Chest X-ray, AP view. Patient: 21 years old, sex M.
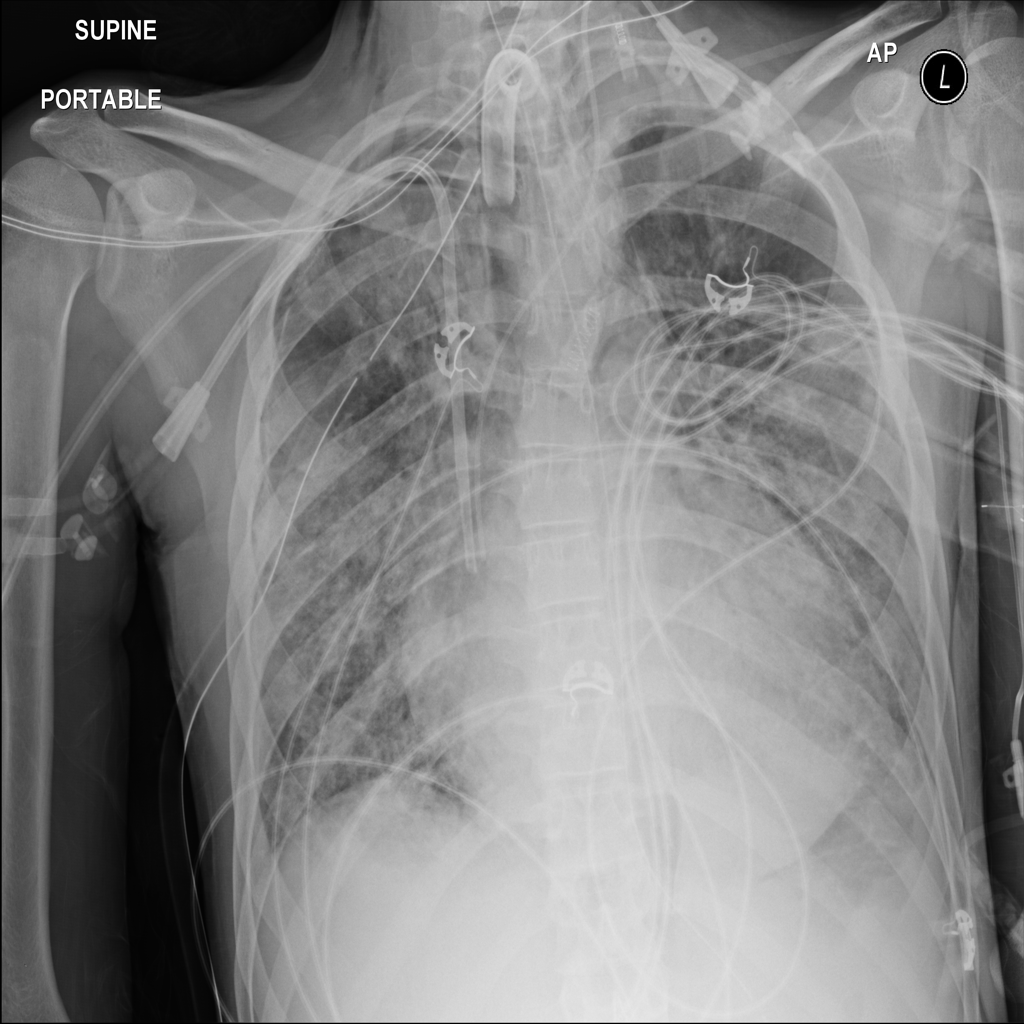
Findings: Pneumothorax